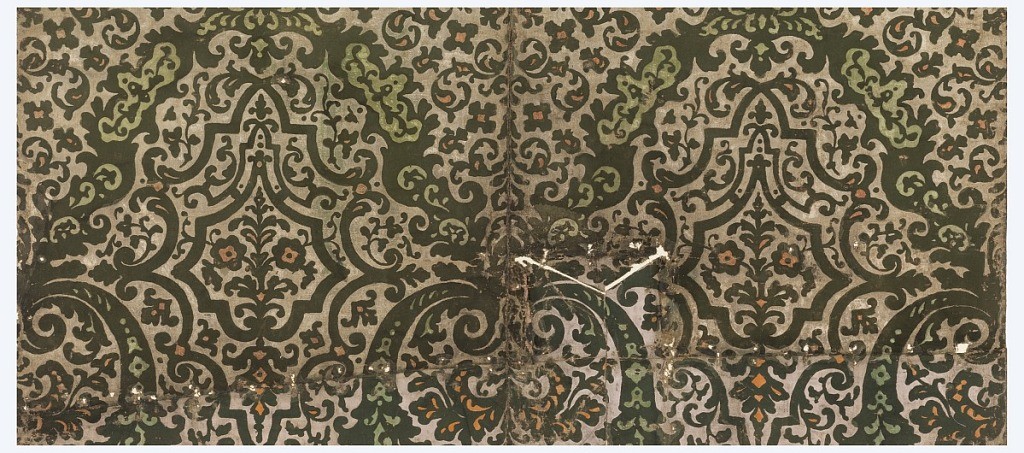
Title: sidewall
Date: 1675–99
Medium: Block-printed and flocked canvas
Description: Similar wallhanging used in two rooms in Winterthur Museum, Delaware (1955). Has been folded under along top and cut to fit about a ceiling beam. Has been moth-eaten, and perforated with nail holes. Small stylized floral motif set within tracery, printed in green flock and orange pigment, on metallic gold color ground.